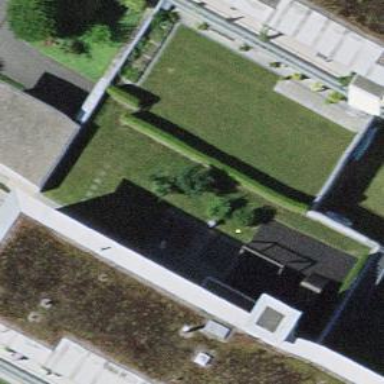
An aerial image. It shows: Garage.